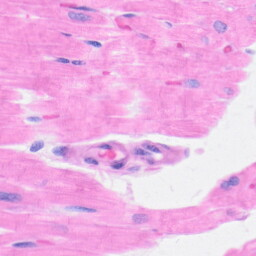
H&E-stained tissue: Heart